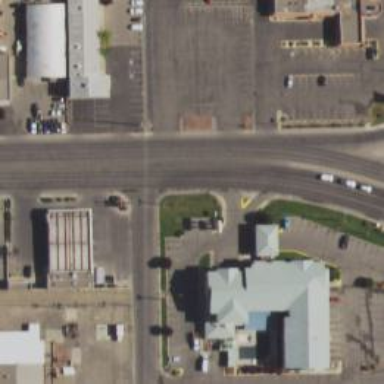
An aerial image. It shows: Building that is motel.